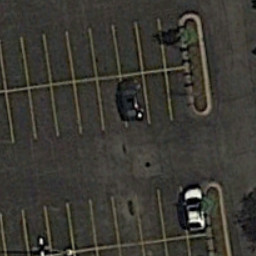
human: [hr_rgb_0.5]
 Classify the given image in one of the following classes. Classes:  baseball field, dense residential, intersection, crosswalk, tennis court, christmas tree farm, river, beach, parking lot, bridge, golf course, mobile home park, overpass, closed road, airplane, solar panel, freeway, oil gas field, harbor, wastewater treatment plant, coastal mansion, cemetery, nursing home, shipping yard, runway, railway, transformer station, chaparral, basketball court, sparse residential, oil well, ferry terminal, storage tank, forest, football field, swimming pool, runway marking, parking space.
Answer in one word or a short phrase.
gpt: parking space